Question: I have a git repo with two branches: 'develop' and 'master'. I work mostly at 'develop' and when files are ready (sometimes not so sticky to this affirmation) I merge them to 'master' branch to put them on production. Take a look to this pic:

All that files comes from 'develop' branch and was merged but I only want to commit and push 'RepresentativeRestController.php' but any time I do right click => commit all of them are included on the commit. How I get rid, temporary since they will be added later, of the ones I don't want to be included on the commit? I use Smartgit as a GUI client for Bitbucket repository. Any advice?
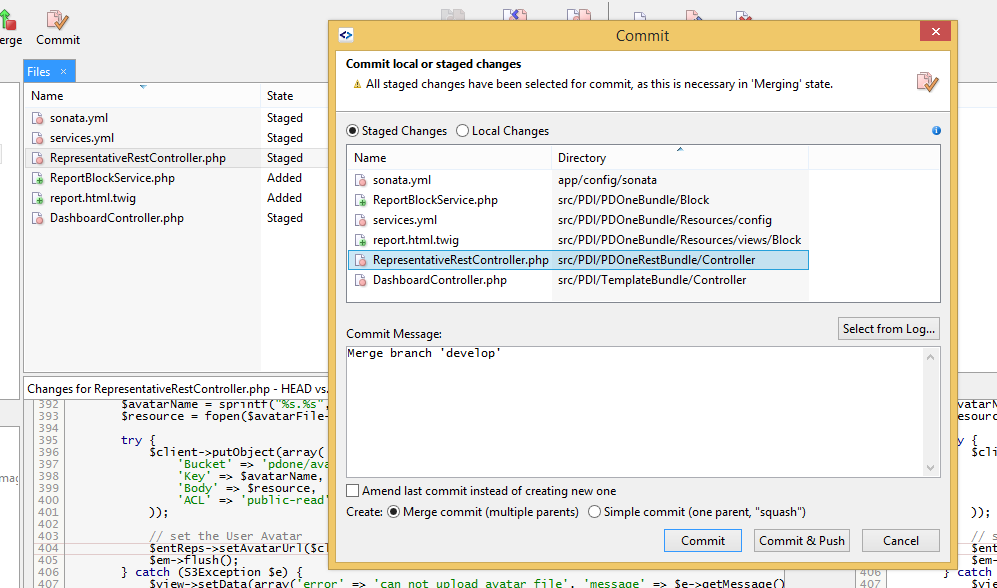
Answer: When you make a commit, all the file are included in the commit. If you wish to exclude certain files from a commit, unstage those files first.
I'm not sure how to do that with the Git UI you are using, but there should be a screen or something to manage which files with changes are staged and which aren't.